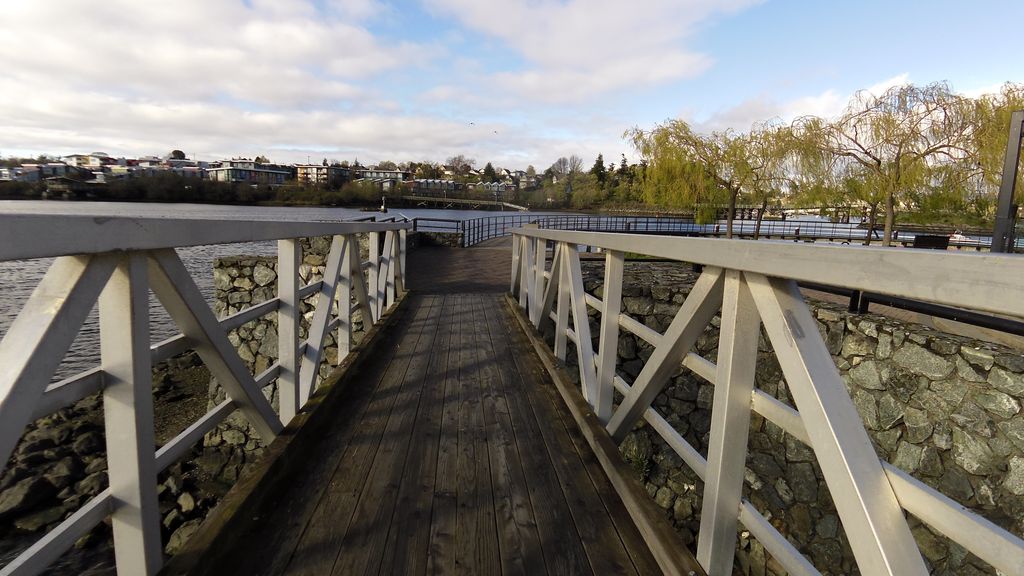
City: victoria